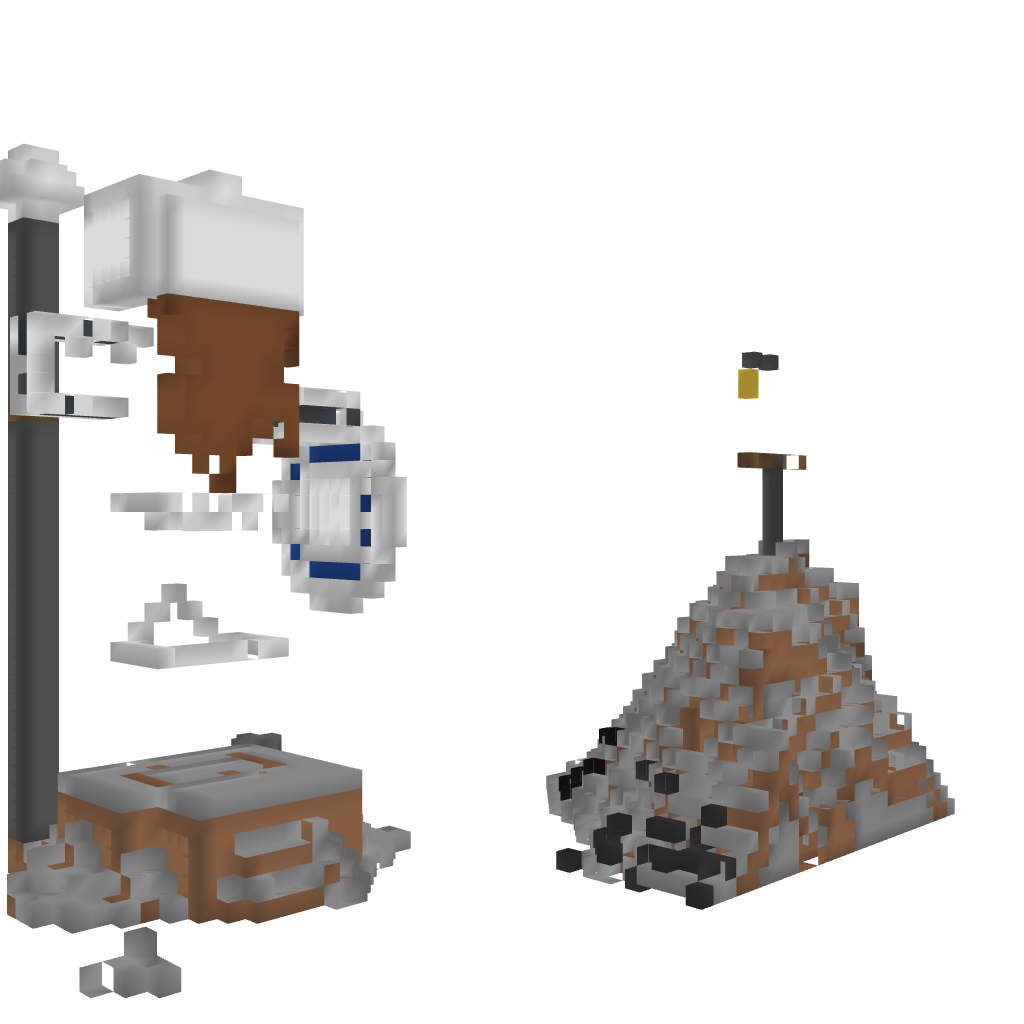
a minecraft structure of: Statue of Athena